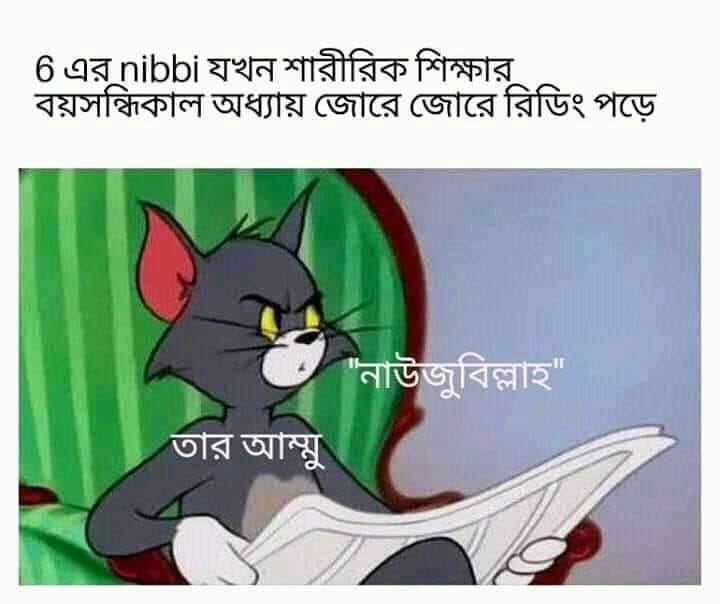
Caption: 6 এর nibbi যখিন শারীরিক শিক্ষার বয়সন্ধকাল অধ্যায় জোরে জোরে রিডিং পড়ে     তার আম্মু    "নাউজুবিল্লাহ"
Label: non-hate